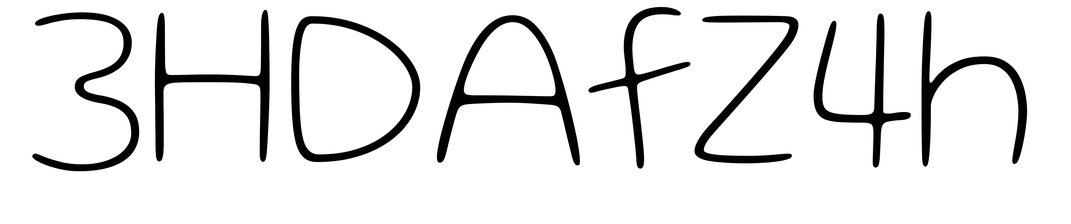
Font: Gluten_Thin